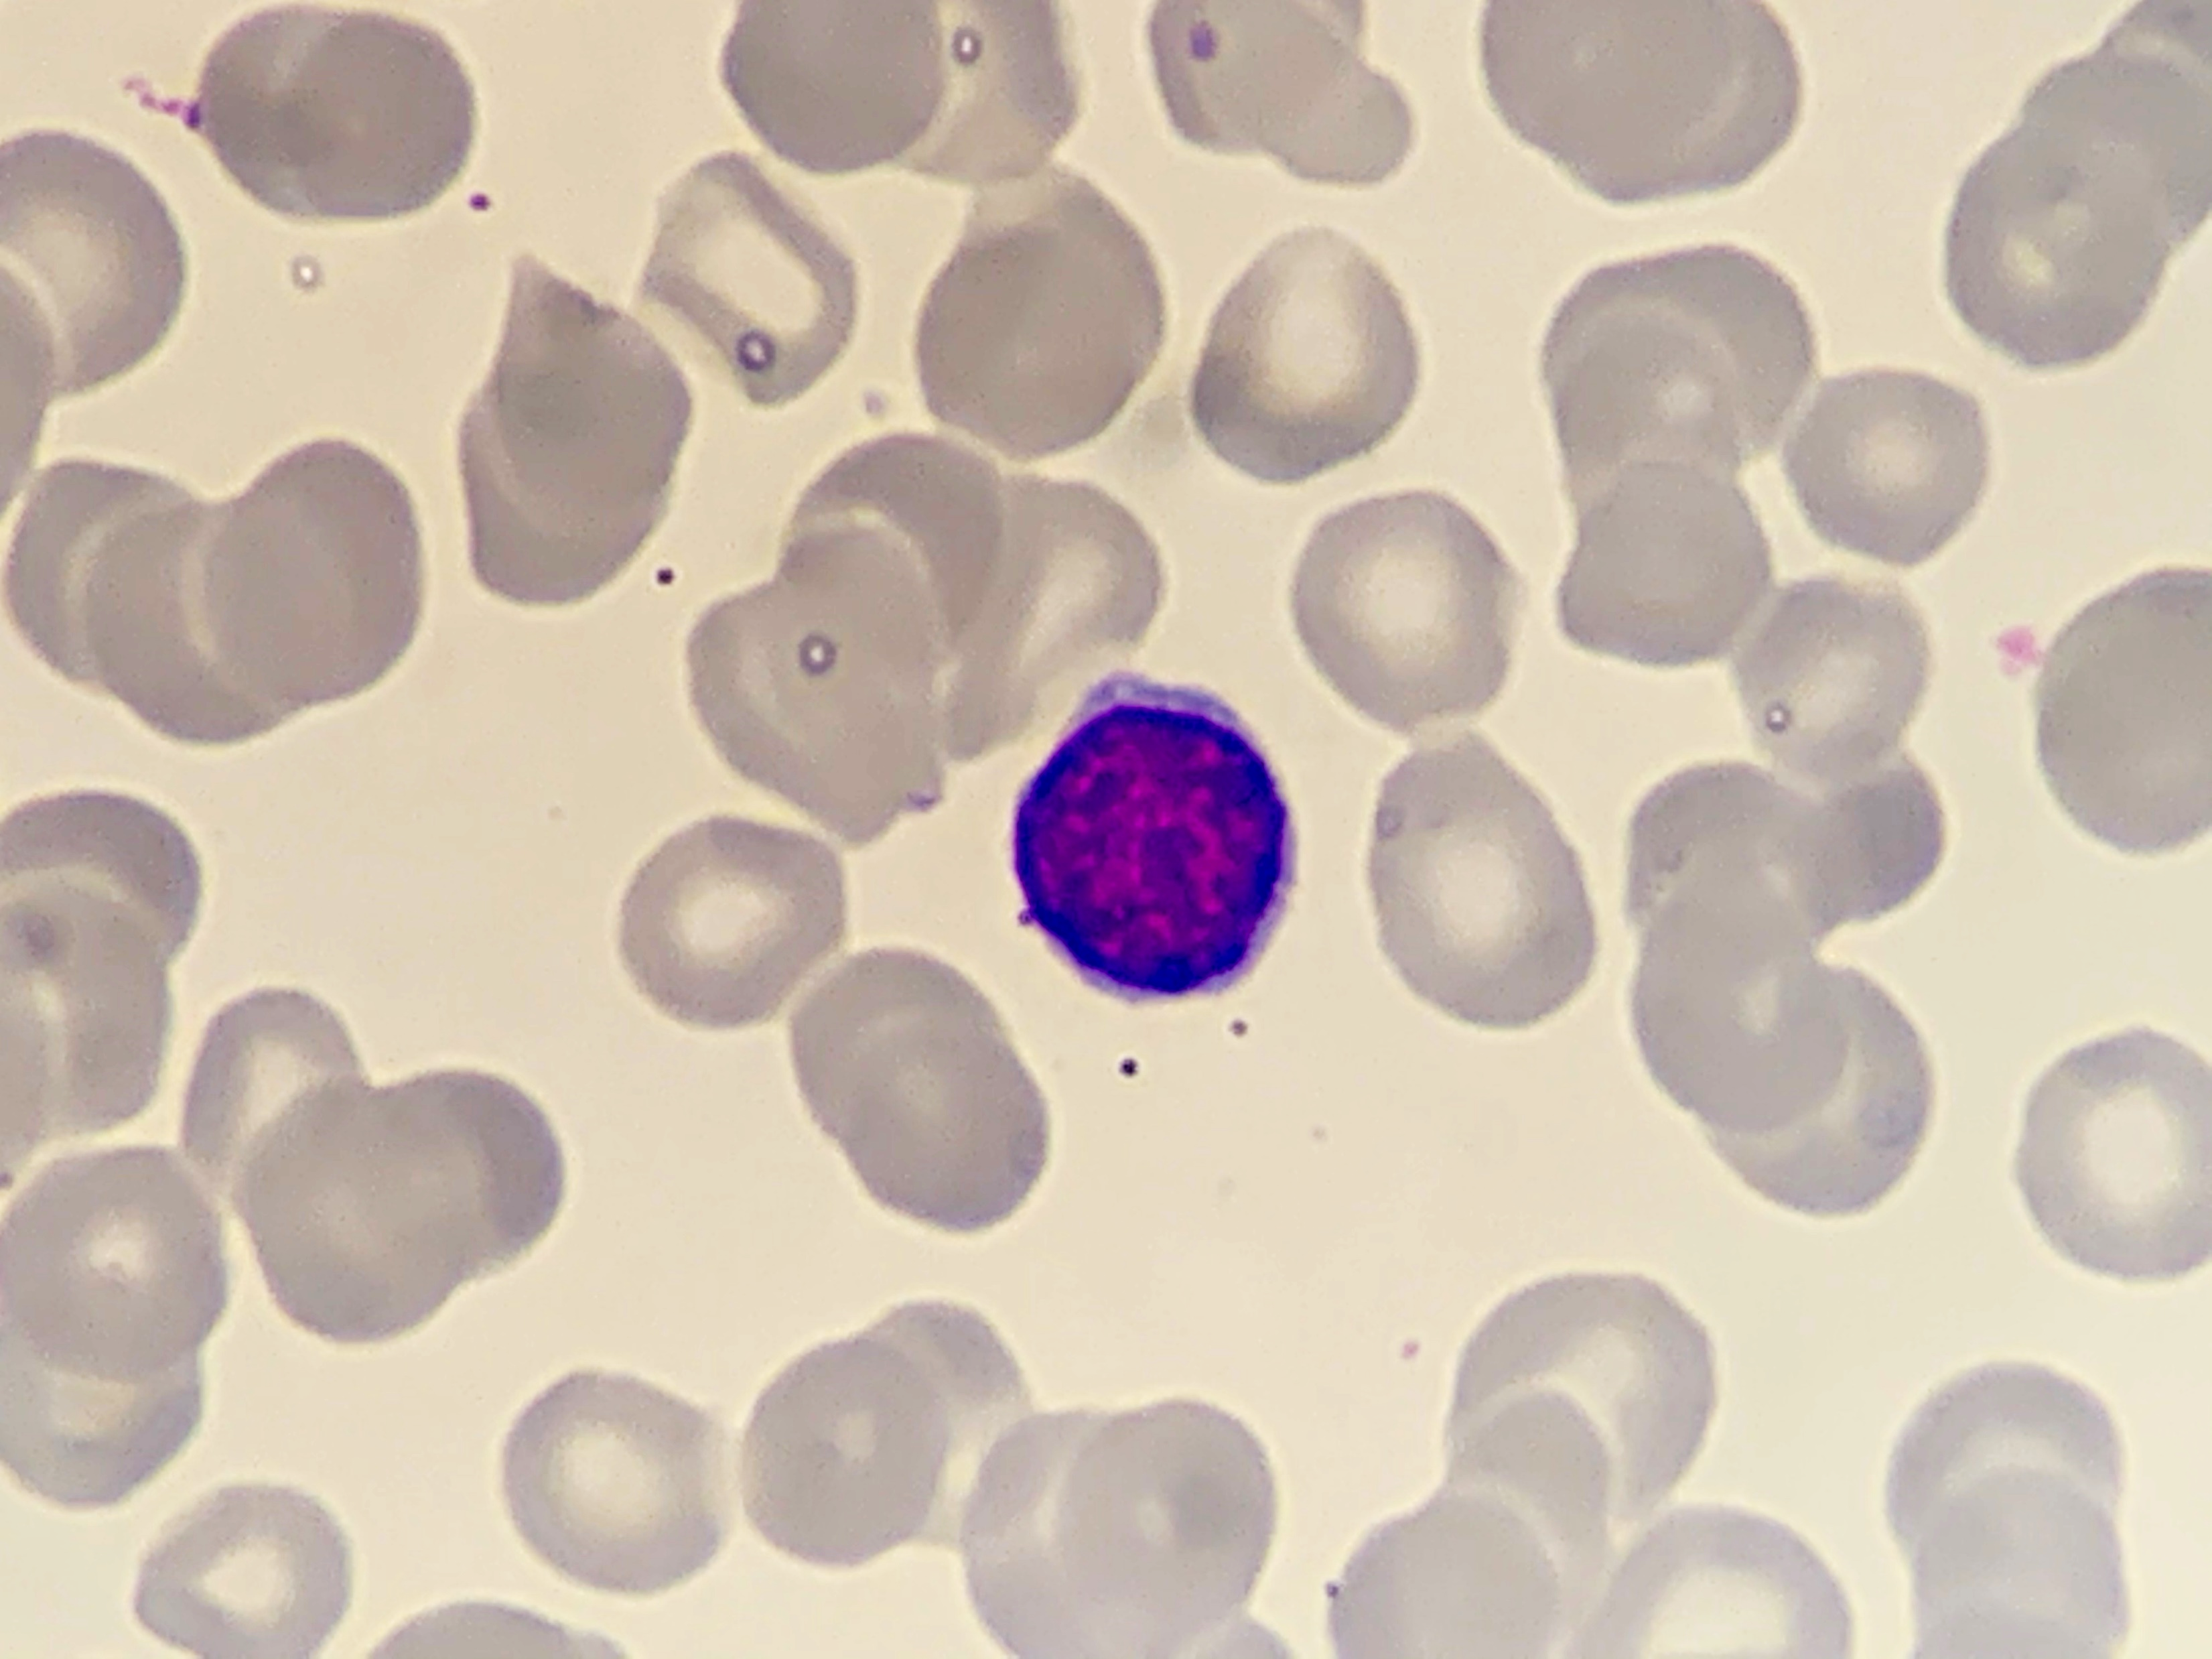
Cell type: LYMPHOCYTES